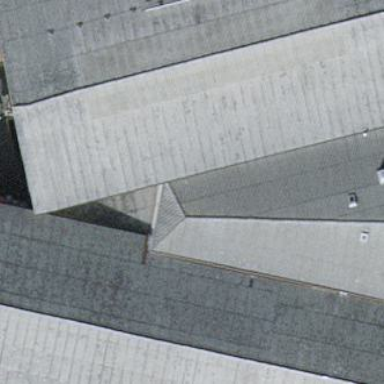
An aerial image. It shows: Industrial building.